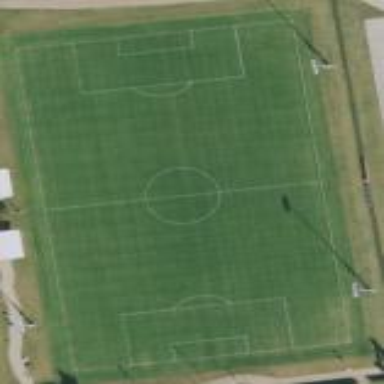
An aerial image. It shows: Soccer pitch designated for leisure and sports activities.